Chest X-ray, PA view. Patient: 42 years old, sex M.
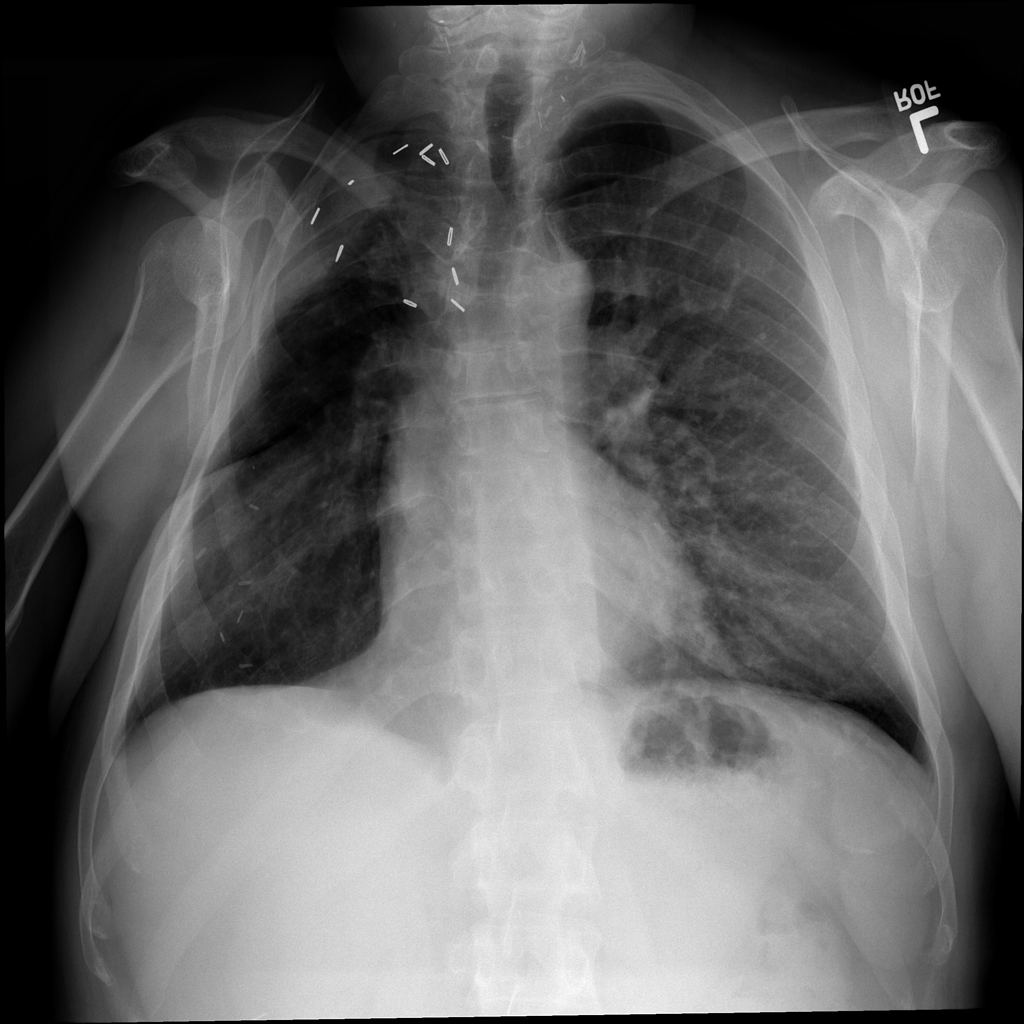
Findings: No Finding